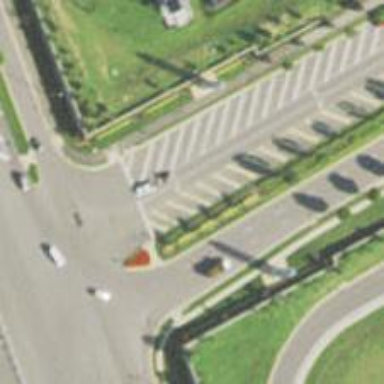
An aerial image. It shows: Unmarked crossing on cycleway road.